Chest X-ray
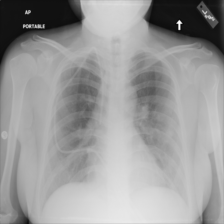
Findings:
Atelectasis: negative
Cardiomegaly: negative
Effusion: negative
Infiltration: positive
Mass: positive
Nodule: negative
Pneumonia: negative
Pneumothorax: negative
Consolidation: negative
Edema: negative
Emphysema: negative
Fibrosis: negative
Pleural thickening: negative
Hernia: negative